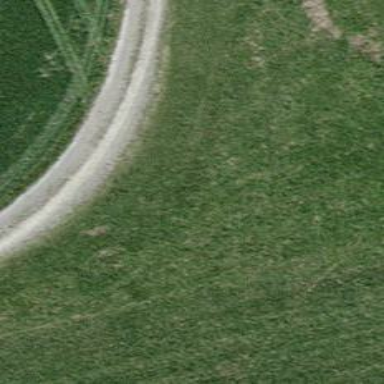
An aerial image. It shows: Compacted track road with grade3 tracktype.